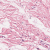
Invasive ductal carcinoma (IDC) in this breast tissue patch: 0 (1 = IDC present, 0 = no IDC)